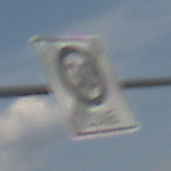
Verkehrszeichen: EndeZone30
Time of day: MorningAfternoon
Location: Outdoor (Nature)
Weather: PartlyCloudy
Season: NotSpecified
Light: Natural